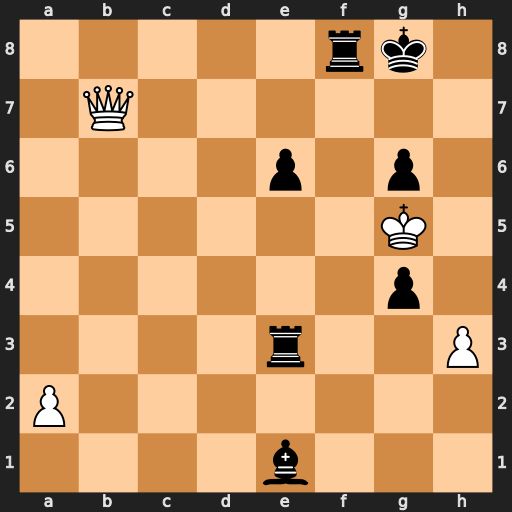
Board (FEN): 5rk1/1Q6/4p1p1/6K1/6p1/4r2P/P7/4b3
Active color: w
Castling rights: -
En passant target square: -
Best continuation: Kxg6 Rf6+ Kxf6